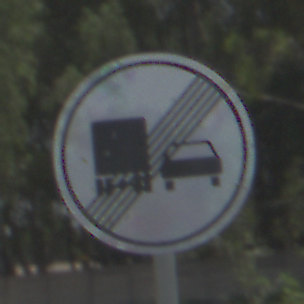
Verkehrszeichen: EndeUeberholverbotKraftfahrzeuge
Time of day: Midday
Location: Outdoor (Nature)
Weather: Clear
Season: NotSpecified
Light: Natural